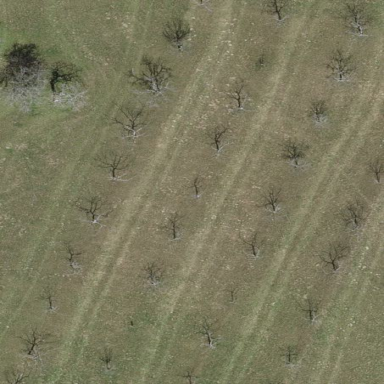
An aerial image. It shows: Orchard.